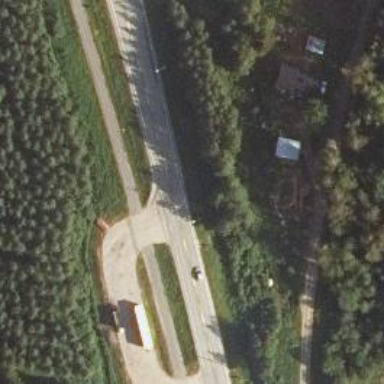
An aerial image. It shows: Crossing road.